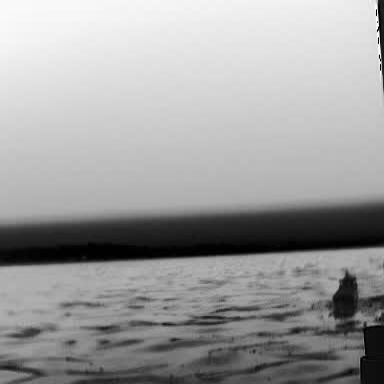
There is a liner in the infrared image.